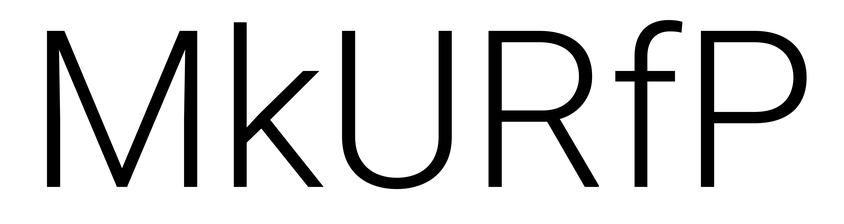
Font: Roboto_Light